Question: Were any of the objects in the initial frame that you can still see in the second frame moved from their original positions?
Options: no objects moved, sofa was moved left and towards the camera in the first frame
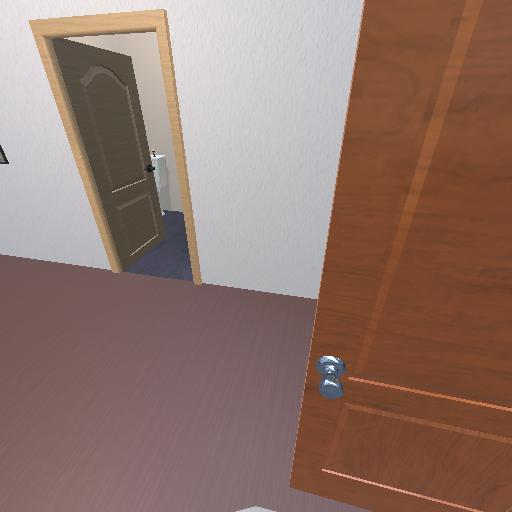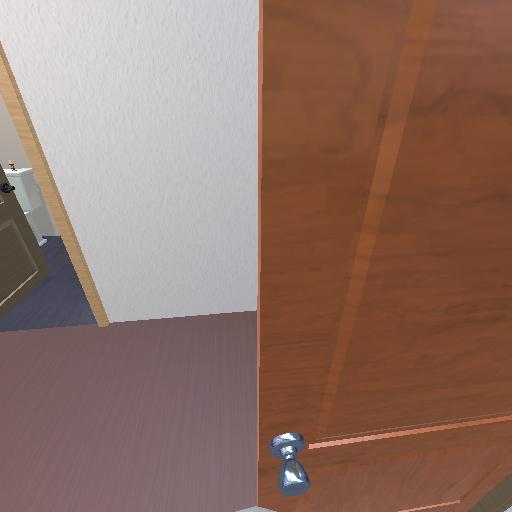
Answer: no objects moved